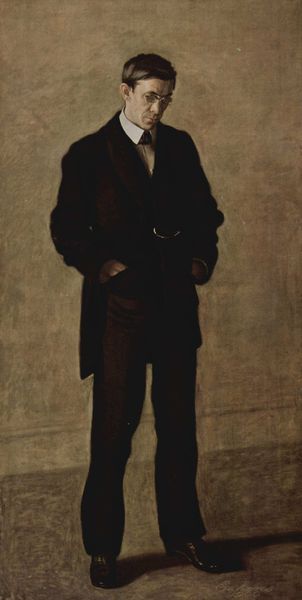
Titel: Der Denker
Künstler: Thomas Eakins
Standort: New York (New York)
Institution: The Metropolitan Museum of Art
Schlagwörter: dunkel, kopf, körper, mann, schatten, weiß, braun, frisur, grau, haar, hintergrund, licht, mund, nase, ohr, schwarz, straße, blick, beige, malerei, anzug, hemd, hose, jacke, wand, arm, augen, band, inkarnat, kragen, mensch, bildnis, herr, hände, portrait, porträt, boden, geistlicher, haare, mantel, realismus, stehend, innen, lippen, scheitel, traurig, vornehm, umrisse, düster, schuhe, kette, matt, frack, falte, krawatte, dunkelrot, melancholie, uhr, glänzen, lack, gesenkt, poliert, allein, nachdenklich, teint, ellenbogen, jackett, schick, jacket, weste, geneigt, foto, brille, ganzfigur, hosentaschen, uhrenkette, uhrkette, einfarbig, unkel, wrack, priester, hosentasche, jakett, taschenuhr, taschen, geputzt, standbild, ganzporträt, einstecken, 19. jahrhundert, 20er jahre, schuhel